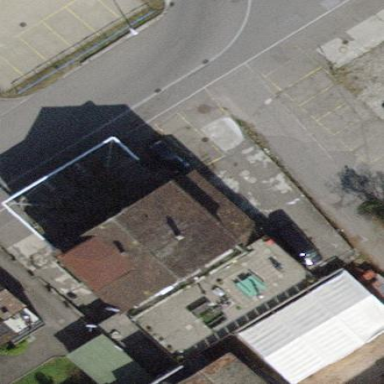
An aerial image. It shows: Building designated for providing fuel.